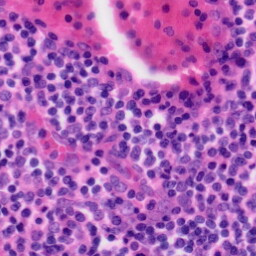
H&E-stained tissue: Tonsil